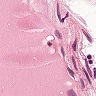
Metastatic tissue present: no